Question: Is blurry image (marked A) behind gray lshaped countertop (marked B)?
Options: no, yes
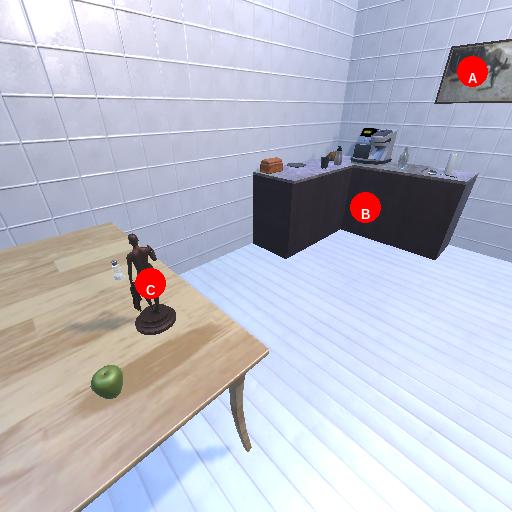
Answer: no